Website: bh-photo
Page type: customer-info-address
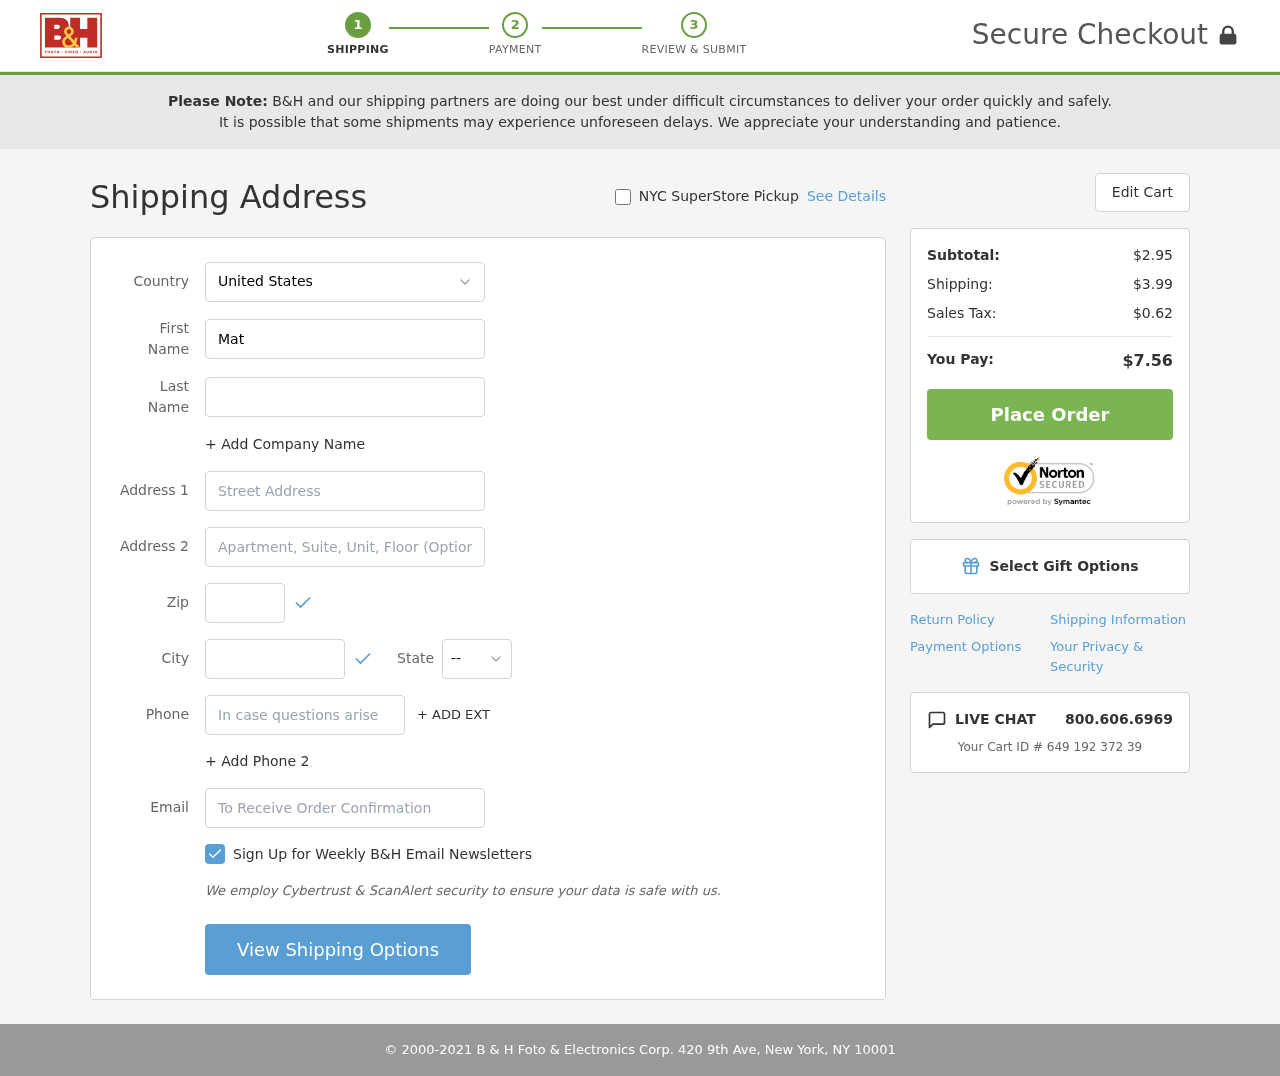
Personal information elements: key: PII_CITY
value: East Andrew
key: PII_COUNTRY
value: United States
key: PII_EMAIL
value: mmason@gmail.com
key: PII_FIRSTNAME
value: Matthew
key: PII_LASTNAME
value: Mason
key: PII_PHONE
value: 9675645281
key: PII_POSTCODE
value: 35955
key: PII_STATE_ABBR
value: NH
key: PII_STREET
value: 97274 John Harbors
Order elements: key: ORDER_SUBTOTAL
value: $2.95
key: ORDER_SHIPPING_COST
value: $3.99
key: ORDER_TAX
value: $0.62
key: ORDER_TOTAL
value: $7.56
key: ORDER_ID
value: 649 192 372 39